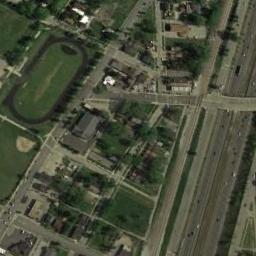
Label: ground_track_field